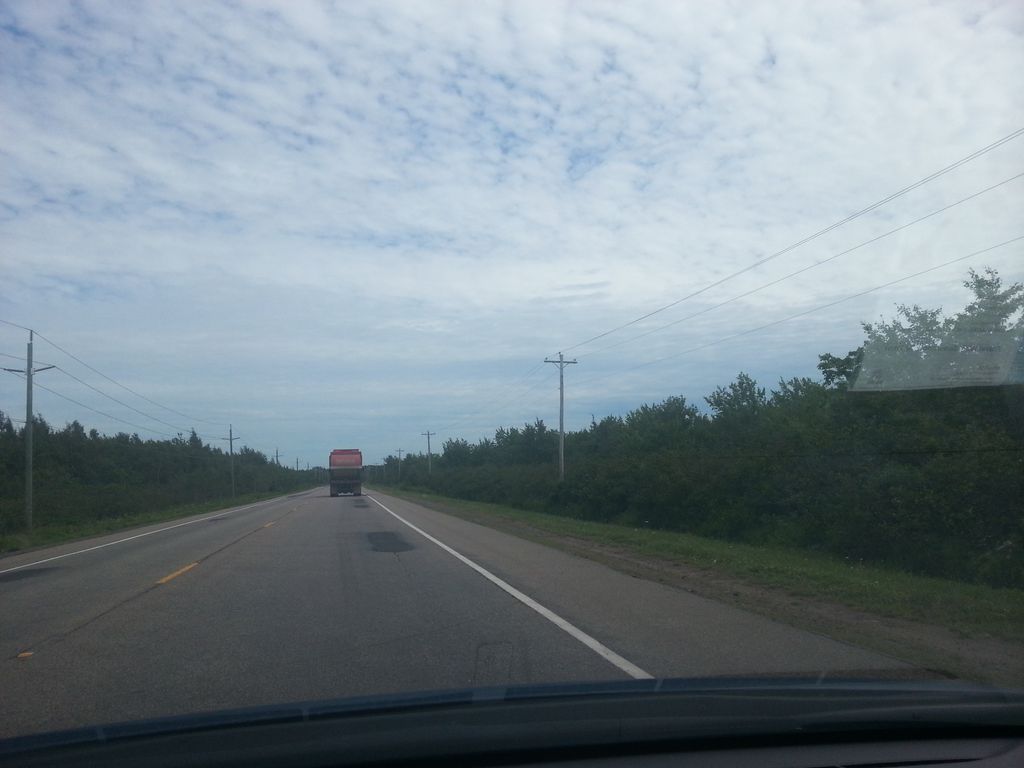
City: charlottetown